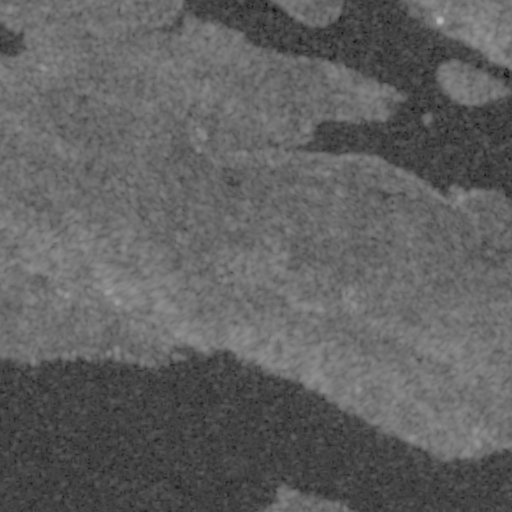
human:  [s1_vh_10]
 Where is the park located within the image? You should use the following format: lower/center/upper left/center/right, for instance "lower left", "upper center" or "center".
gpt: The park is located in the upper left of the image.
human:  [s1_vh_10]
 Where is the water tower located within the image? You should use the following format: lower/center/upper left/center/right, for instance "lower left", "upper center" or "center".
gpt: The water tower is located in the upper center of the image.
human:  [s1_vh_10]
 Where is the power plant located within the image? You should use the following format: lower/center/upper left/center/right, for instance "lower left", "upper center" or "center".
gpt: There is no power plant in the image.

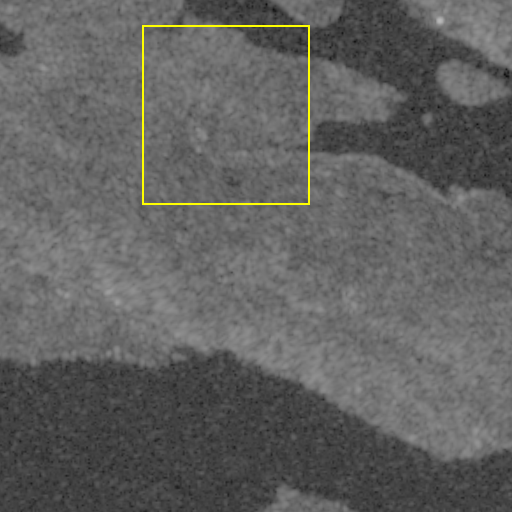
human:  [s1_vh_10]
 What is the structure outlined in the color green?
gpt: There is no green outline.
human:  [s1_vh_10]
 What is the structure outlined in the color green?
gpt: There is no structure outlined in green.